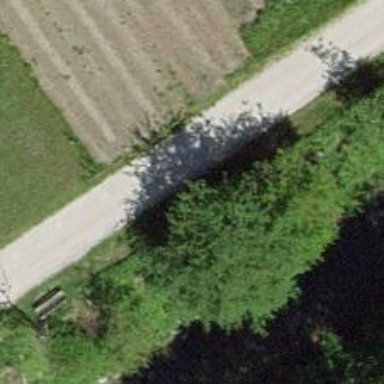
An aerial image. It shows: Bench for seating.